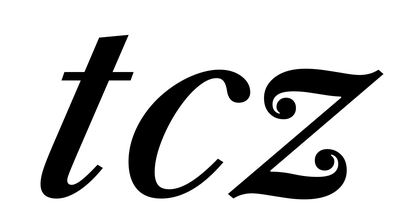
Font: LibreCaslonText-Italic_Medium_Italic